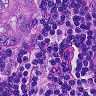
Metastatic tissue present: yes